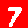
Digit: 7